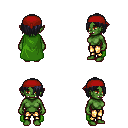
a pixel art fantasy rpg character, female body template, orc, green skin, green cape, gold greaves, raven bangs hairstyle, red bandana, four views (front, back, left, right), 2x2 character sprite sheet, small pixel art, hard edges, no anti-aliasing